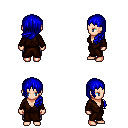
a pixel art fantasy rpg character, female body template, human, light skin, brown robe, metal pants, blue left-swept hairstyle, four views (front, back, left, right), 2x2 character sprite sheet, small pixel art, hard edges, no anti-aliasing